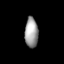
Tissue: lung
Cell type: Myeloid cells
Senescence score: 0.661
Nuclear area (px): 393
Mean DAPI intensity: 157.209